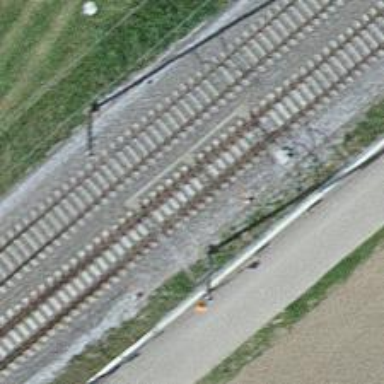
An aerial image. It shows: Railway siding with one electrified track and contact line.